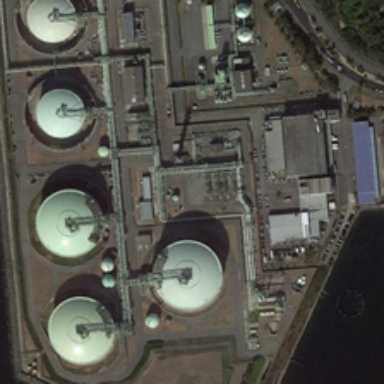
The oil tanker is equipped with a large number of oil tanks in the dark .